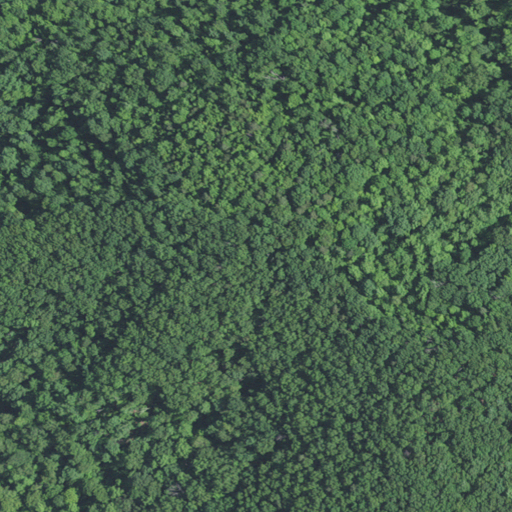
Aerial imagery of plain(s) in Kentucky named Henson Flat containing only deciduous forest